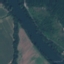
Land use / land cover class: River